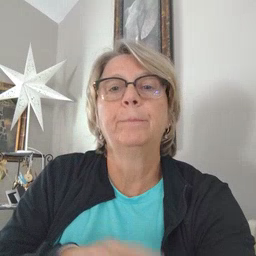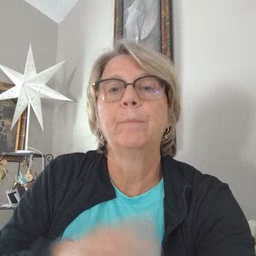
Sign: mom